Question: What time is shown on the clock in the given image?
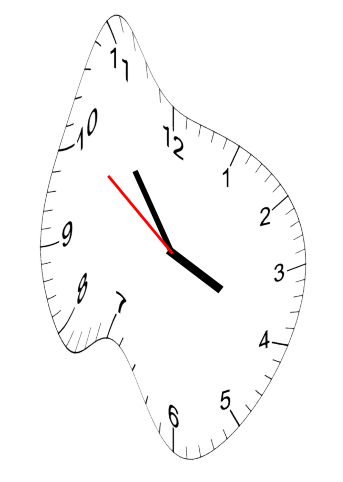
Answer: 03:53:51